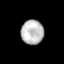
Tissue: lung
Cell type: Endothelial cells
Senescence score: 0.6063
Nuclear area (px): 538
Mean DAPI intensity: 188.48